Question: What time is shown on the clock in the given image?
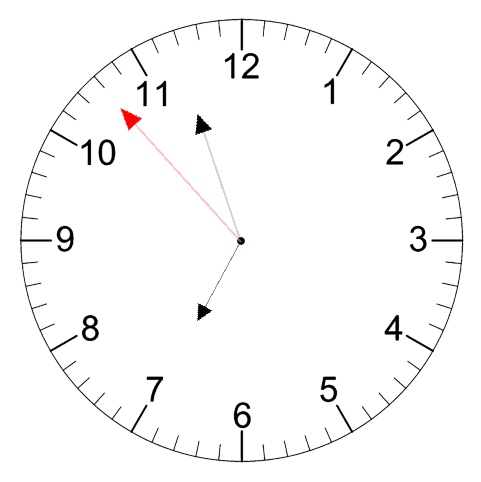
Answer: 06:56:53